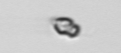
Label: Heterocapsa_rotundata